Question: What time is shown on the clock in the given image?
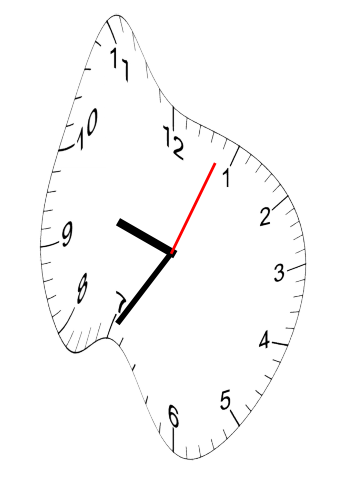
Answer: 09:35:04